Question: What I'm trying to do is overlay circles that have a dark outline over the ones I have but I'm not sure how to size them since I already have varying sizes. Also is there anyway to change the legend symbols to something like $1M, $2m?

'''
mikebay_usergraph <-
ggplot(mikebay_movies_dt, aes(y = tomatoUserMeter, x = Released, label = Title)) +
geom_point(aes(size = BoxOffice)) + (aes(color = tomatoImage)) +
geom_text(hjust = .45, vjust = -.75, family = "Futura", size = 5, colour = "#535353") +
ggtitle("The Fall of Bayhem: How Michael Bay movies have declined") +
theme(plot.title = element_text(size = 15, vjust = 1, family = "Futura"),
axis.text.x = element_text(size = 12.5, family = "Futura"),
axis.text.y = element_text(size = 12.0, family = "Futura"),
panel.background = element_rect(fill = '#F0F0F0'),
panel.grid.major=element_line(colour ="#D0D0D0",size=.75)) +
scale_colour_manual(values = c('#336333', '#B03530')) +
geom_hline(yintercept = 0,size = 1.2, colour = "#535353") +
scale_x_date(limits = c(as.Date("1994-1-1"),as.Date("2017-1-1"))) +
theme(axis.ticks = element_blank())
'''
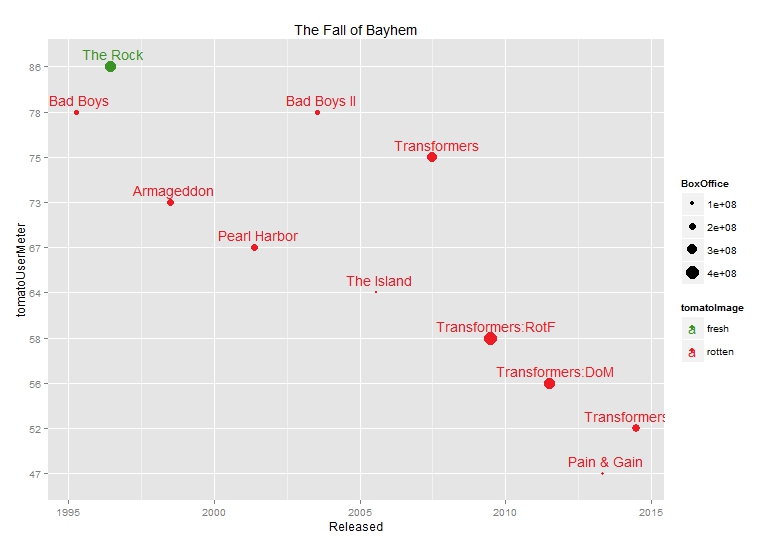
Answer: I offer two possible solutions for adding a circle or outline around size-scaled points in a scatterplot. For the first solution, I propose using plotting symbols that allow separate fill and outline colors. The drawback here is that you cannot control the thickness of the outline. For the second solution I propose adding an extra layer of slightly larger black points positioned under the primary geom_point layer. In this case, the thickness of the outline can be manually adjusted by setting 'thickness' to a value between 0 and 1.
Finally, dollar legend formatting can be added by loading the 'scales' package, and adding 'scale_size_continuous(labels=dollar)' to your ggplot call.
'''
library(ggplot2)
library(scales) # Needed for dollar labelling.
dat = data.frame(rating=c(80, 60, 40),
date=as.Date(c("1995-1-1", "2005-1-1", "2015-1-1")),
boxoffice=c(3e7, 1e8, 7e7),
tomato=c("fresh", "rotten", "rotten"))
p1 = ggplot(dat, aes(x=date, y=rating, size=boxoffice, fill=tomato)) +
geom_point(shape=21, colour="black") +
scale_fill_manual(values = c(fresh="green", rotten="red")) +
scale_size_continuous(labels=dollar, range=c(8, 22))
thickness = 0.35
p2 = ggplot(dat, aes(x=date, y=rating)) +
geom_point(colour="black",
aes(size=boxoffice + (thickness * mean(boxoffice)))) +
geom_point(aes(colour=tomato, size=boxoffice)) +
scale_colour_manual(values = c(fresh="green", rotten="red")) +
scale_size_continuous(labels=dollar, range=c(8, 22), name="Box Office")
'''